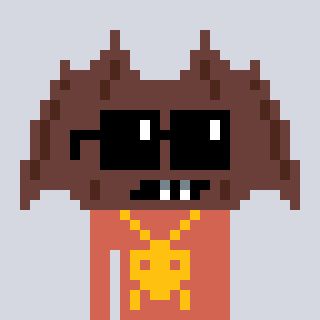
a pixel art character with square black sunglasses, a bat-shaped head and a peachy-colored body on a cool background